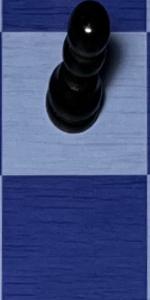
Label: Empty